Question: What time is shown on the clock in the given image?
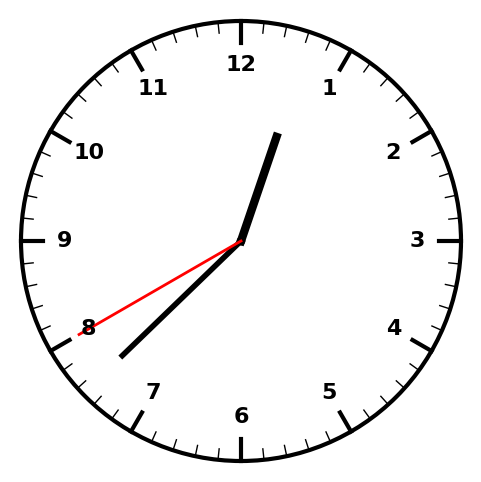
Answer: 12:37:40